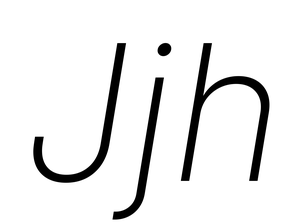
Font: Inter-Italic_ExtraLight_Italic